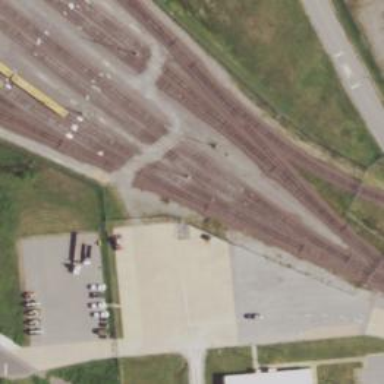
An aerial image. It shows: Level crossing along the railway.